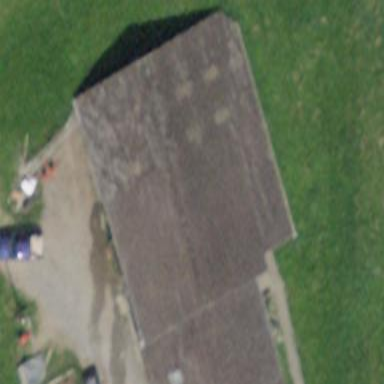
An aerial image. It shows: Farm building.